Interaction volume radius: 5 \u00c5
Interaction volume height: 30 \u00c5
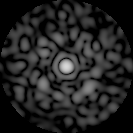
Disorder parameter: 0.7557